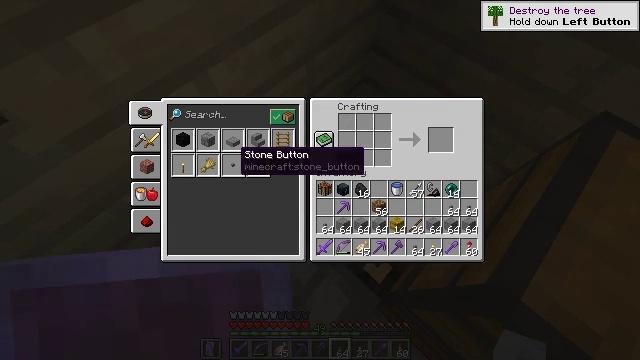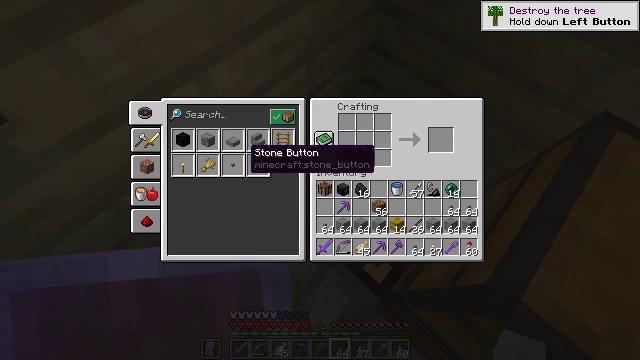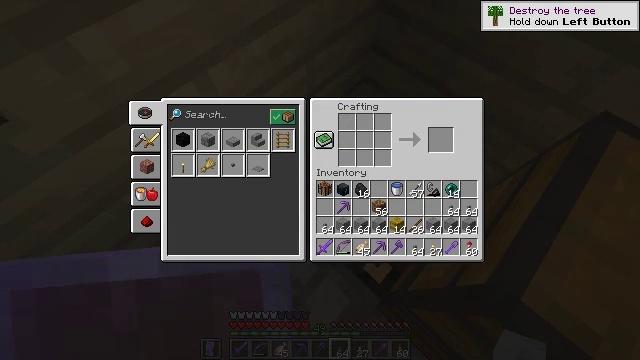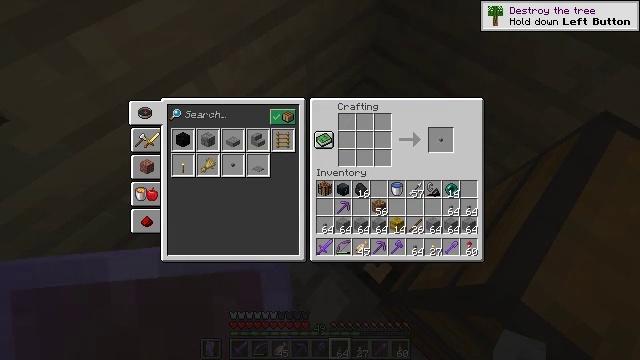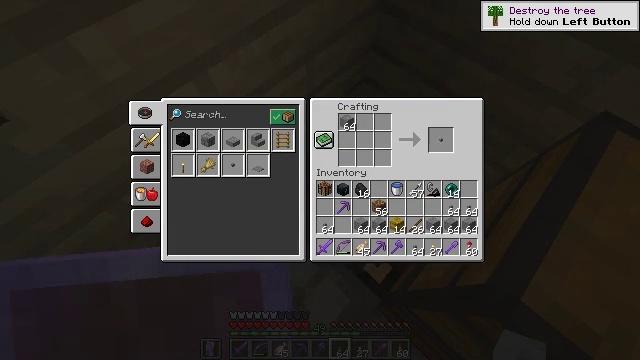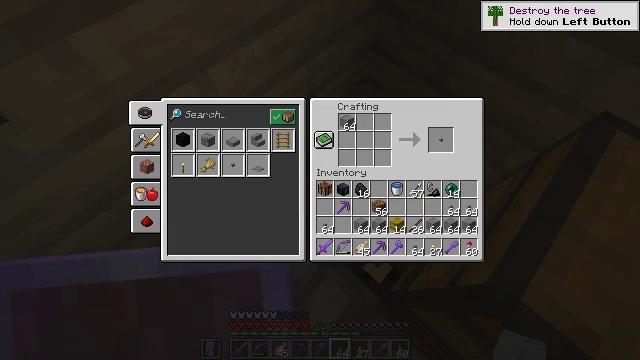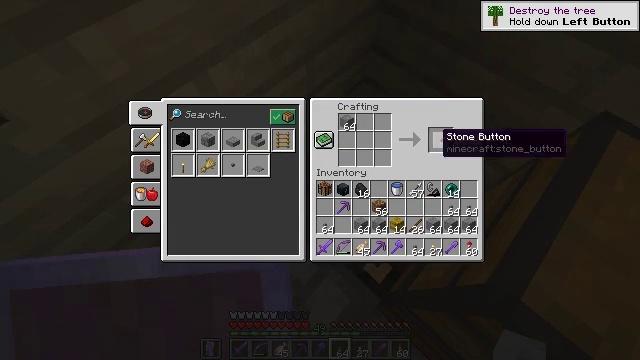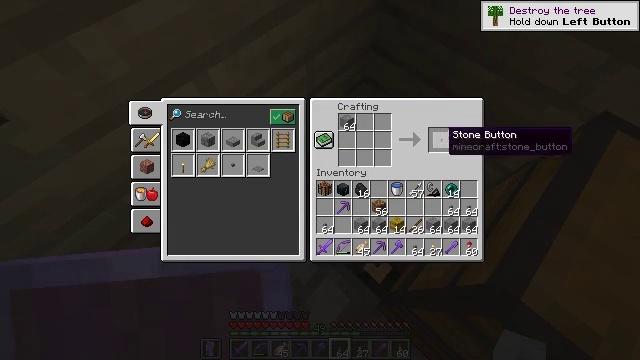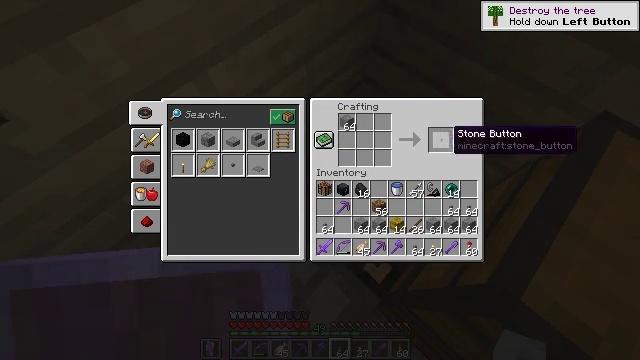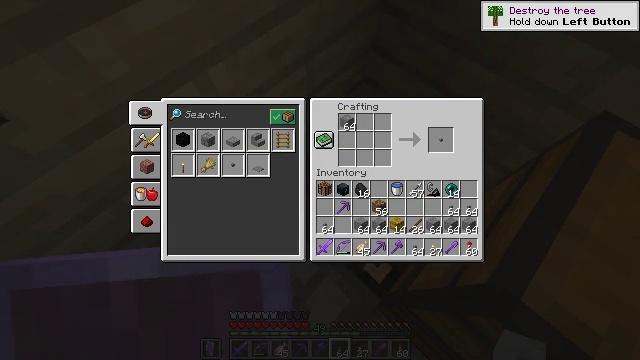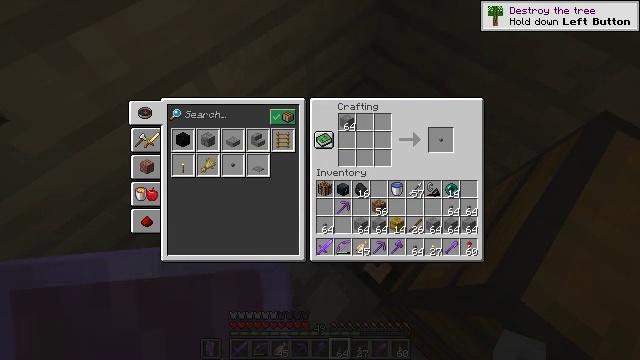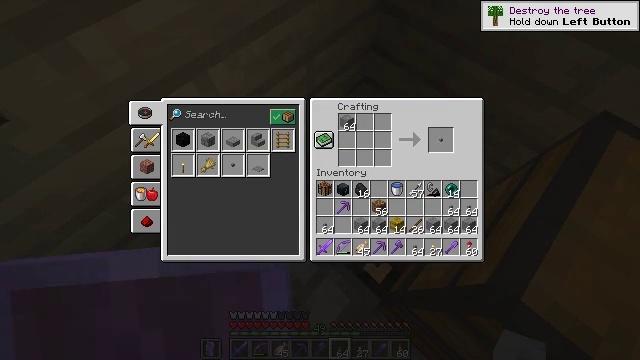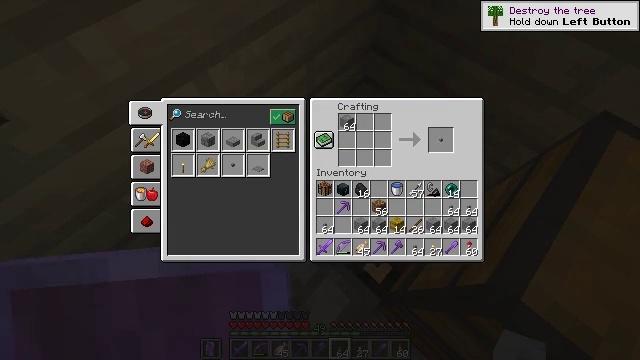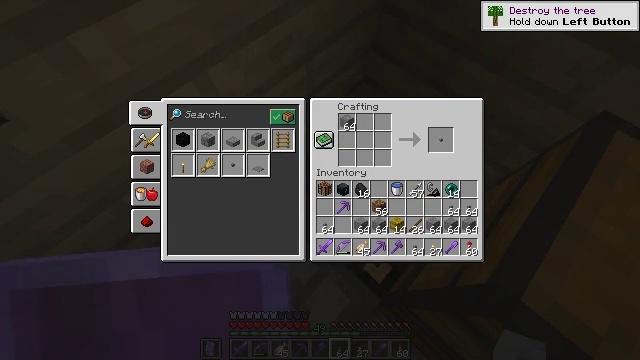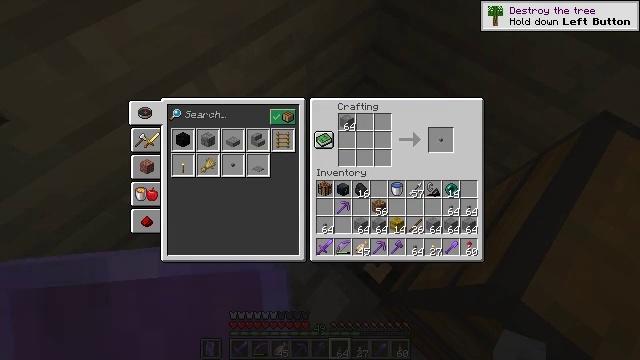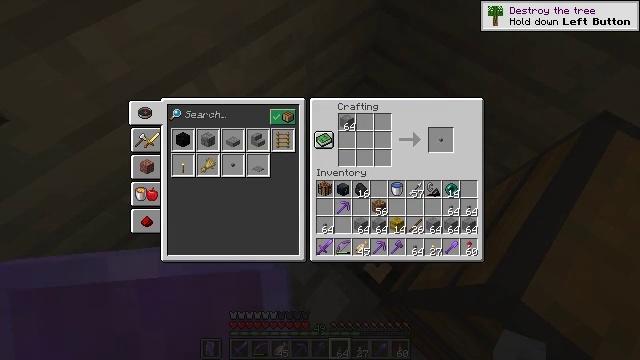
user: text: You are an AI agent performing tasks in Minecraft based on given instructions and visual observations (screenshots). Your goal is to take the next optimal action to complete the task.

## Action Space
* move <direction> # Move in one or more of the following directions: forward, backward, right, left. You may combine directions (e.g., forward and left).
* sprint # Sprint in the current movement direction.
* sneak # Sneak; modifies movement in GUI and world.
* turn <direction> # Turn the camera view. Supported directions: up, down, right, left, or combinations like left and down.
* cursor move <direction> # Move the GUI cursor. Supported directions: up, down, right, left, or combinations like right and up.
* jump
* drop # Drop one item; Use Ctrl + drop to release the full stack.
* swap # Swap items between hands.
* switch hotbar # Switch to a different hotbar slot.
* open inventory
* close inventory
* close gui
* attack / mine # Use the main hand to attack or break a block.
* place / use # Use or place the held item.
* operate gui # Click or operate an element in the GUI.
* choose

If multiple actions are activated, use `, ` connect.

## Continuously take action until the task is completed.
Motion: motion action
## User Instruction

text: Craft a stone button using one stone block.
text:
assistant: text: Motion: sneak, cursor move right
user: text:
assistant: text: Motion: sneak, cursor move right
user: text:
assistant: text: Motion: sneak, cursor move right
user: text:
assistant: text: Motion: sneak, cursor move right
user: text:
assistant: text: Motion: sneak, cursor move right
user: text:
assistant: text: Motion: sneak, cursor move right
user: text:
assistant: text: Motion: sneak
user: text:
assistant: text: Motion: sneak
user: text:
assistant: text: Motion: sneak, cursor move right
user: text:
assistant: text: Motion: sneak
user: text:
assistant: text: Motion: sneak
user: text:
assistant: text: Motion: sneak
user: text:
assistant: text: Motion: sneak
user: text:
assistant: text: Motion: sneak
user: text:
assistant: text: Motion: sneak
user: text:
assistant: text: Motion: sneak
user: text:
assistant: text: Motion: sneak
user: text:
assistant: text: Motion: sneak
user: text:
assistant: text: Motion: sneak
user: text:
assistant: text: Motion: sneak, operate gui
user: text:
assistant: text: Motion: sneak, operate gui
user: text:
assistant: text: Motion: sneak, operate gui
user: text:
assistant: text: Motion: sneak
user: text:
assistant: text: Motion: sneak, cursor move left
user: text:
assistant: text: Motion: sneak, cursor move left and down
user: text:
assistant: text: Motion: sneak, cursor move left and down
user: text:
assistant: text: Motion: sneak, cursor move left and down
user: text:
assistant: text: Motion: sneak, cursor move left and down
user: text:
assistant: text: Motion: sneak, cursor move left
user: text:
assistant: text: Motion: sneak, cursor move left